Interaction volume radius: 5 \u00c5
Interaction volume height: 25 \u00c5
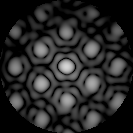
Disorder parameter: 0.3076